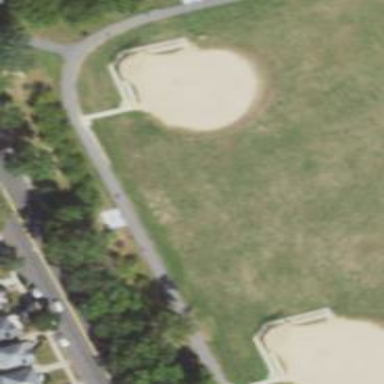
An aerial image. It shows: Compacted baseball pitch suitable for leisure land activities.